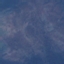
Land use / land cover class: HerbaceousVegetation